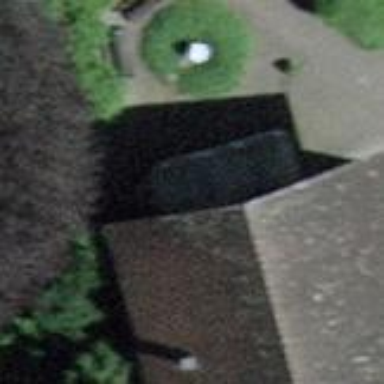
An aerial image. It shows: Shed building.